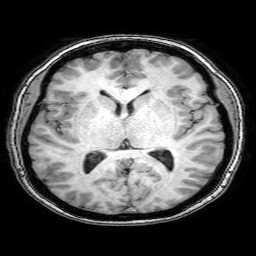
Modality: T1w
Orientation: coronal
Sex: female
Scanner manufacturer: philips
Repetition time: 0.008173 s
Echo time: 0.00377 s